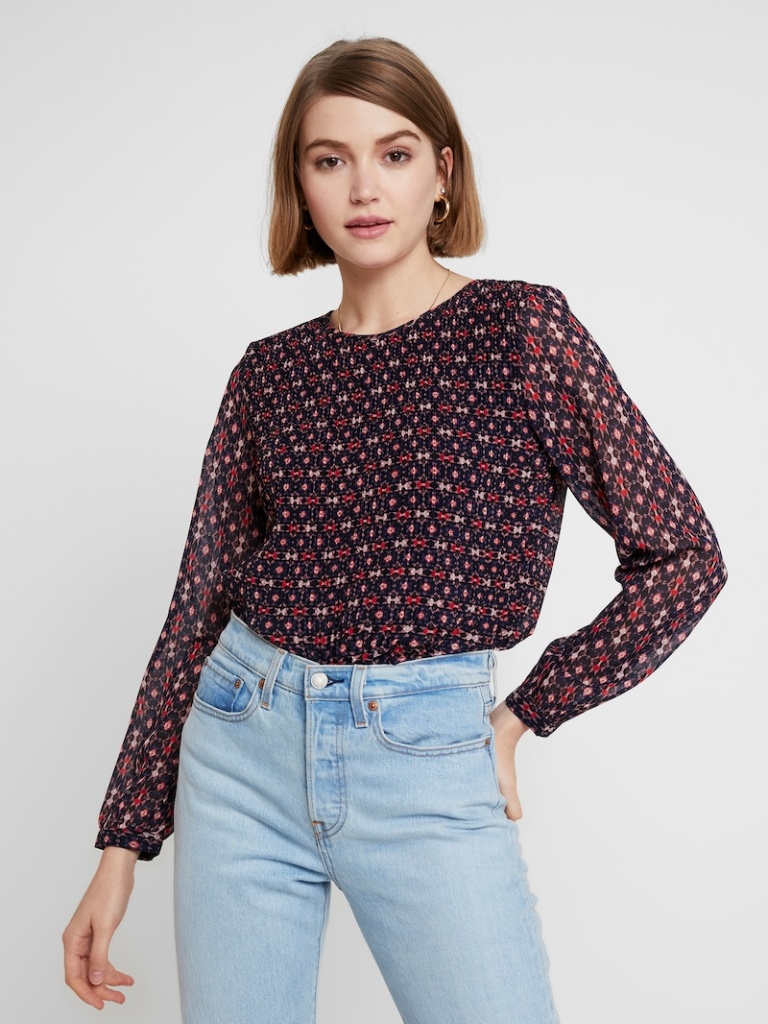
chiffon relaxed a long-sleeved with the sleeves down hip length Fully Tucked in crew blouse